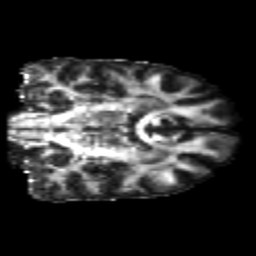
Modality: FA
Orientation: coronal
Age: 24
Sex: female
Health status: healthy
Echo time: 0.074 s